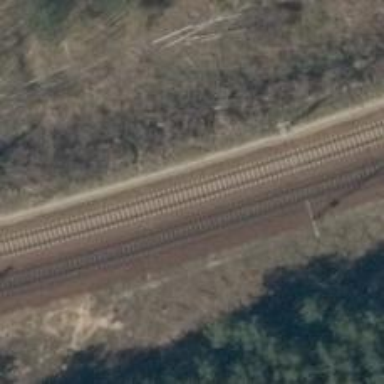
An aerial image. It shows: Railway track with contact lines for electrification.